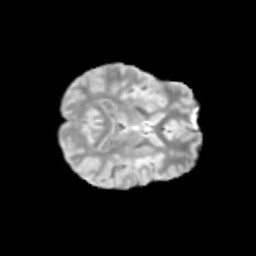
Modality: T2w
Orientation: axial
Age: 10
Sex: female
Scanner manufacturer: siemens
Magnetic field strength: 3 T
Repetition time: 3.8 s
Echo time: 0.07 s